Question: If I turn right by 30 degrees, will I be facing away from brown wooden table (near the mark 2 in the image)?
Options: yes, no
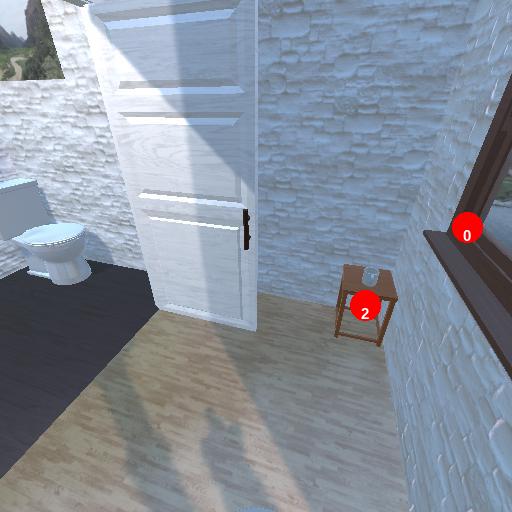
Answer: yes